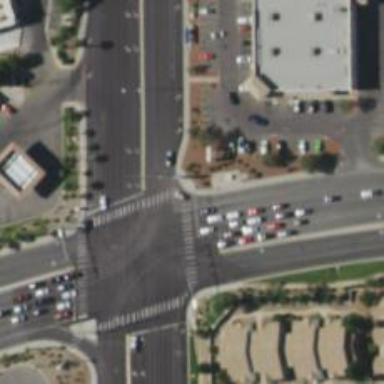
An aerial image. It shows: Solid stop line on the road.